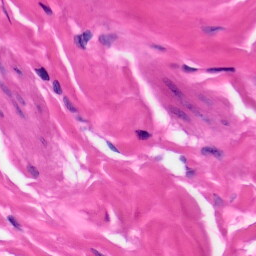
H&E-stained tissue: Skin